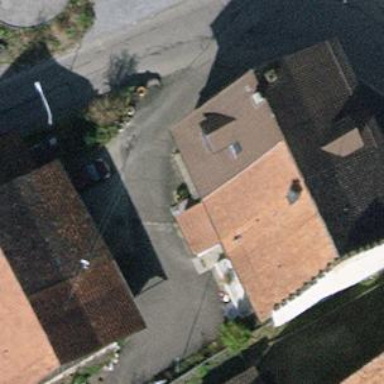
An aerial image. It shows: Semidetached house with gabled roof.